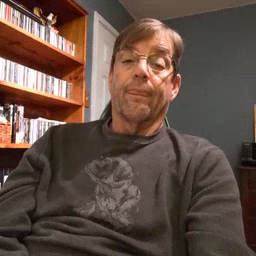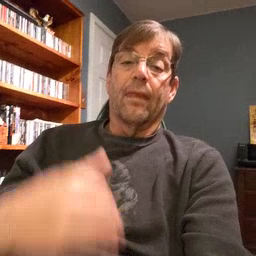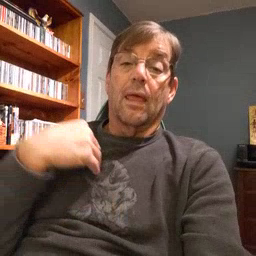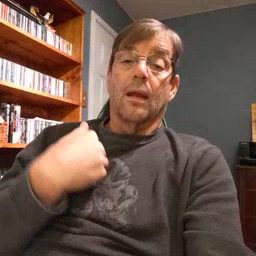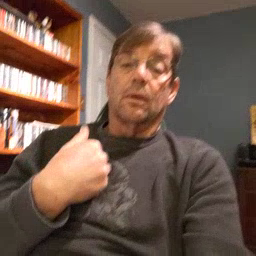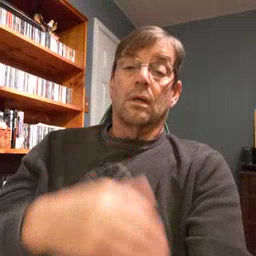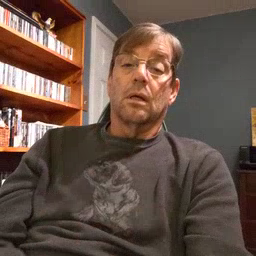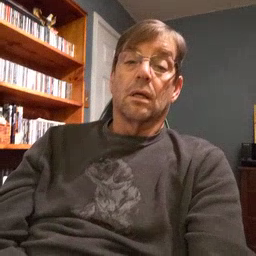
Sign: animal